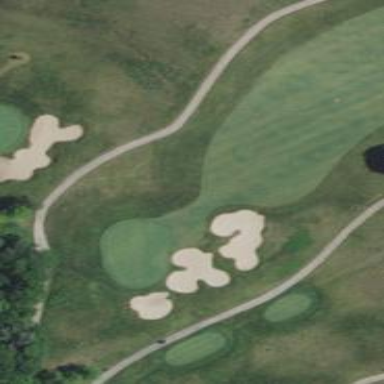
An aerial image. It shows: Golf hole.